Aerial crown-view tile of a tropical tree (Barro Colorado Island, Panama), acquired 20250715:
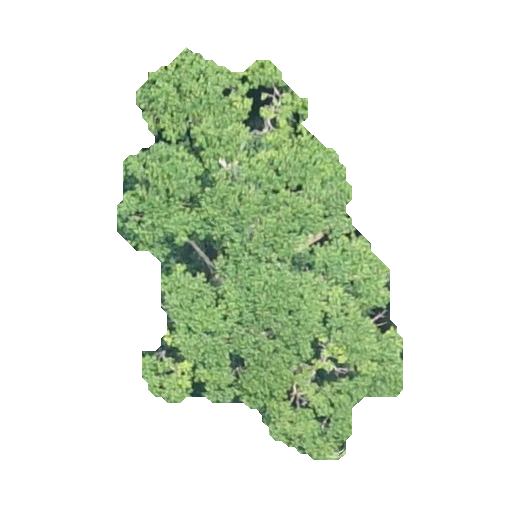
Species: Trattinnickia aspera
GBIF accepted scientific name: Trattinnickia aspera
Crown area: 111.94 m²